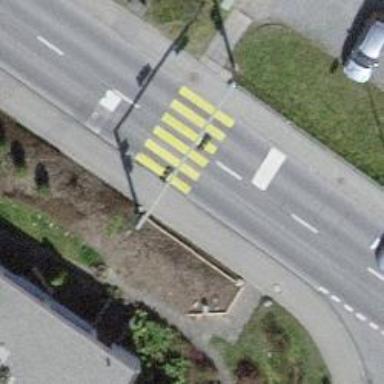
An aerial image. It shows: Zebra crossing controlled by traffic signals.